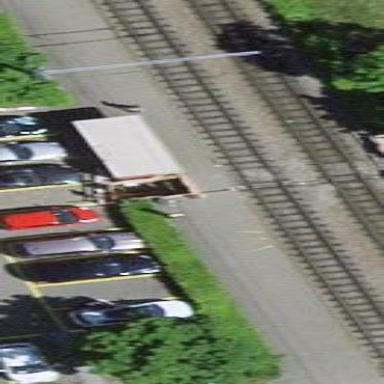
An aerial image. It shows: Platform for public transport with shelter. It is tram platform.